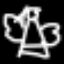
Label: angel